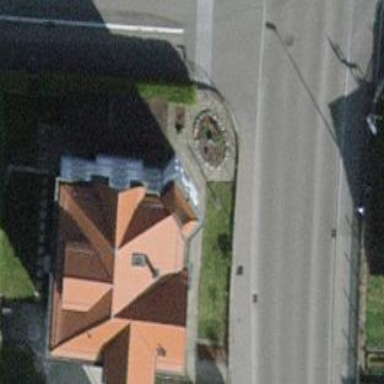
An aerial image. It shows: Detached building.